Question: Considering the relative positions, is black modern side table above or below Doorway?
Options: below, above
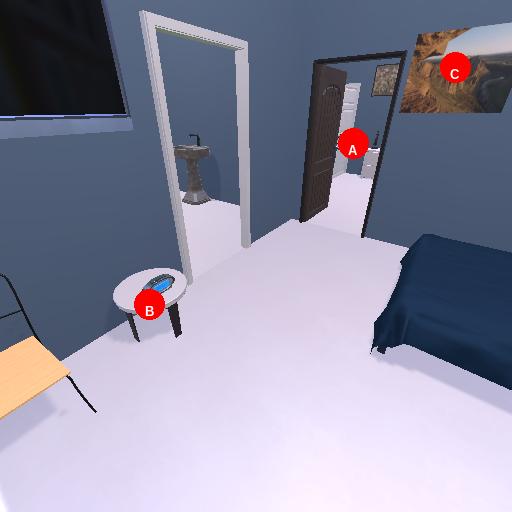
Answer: below